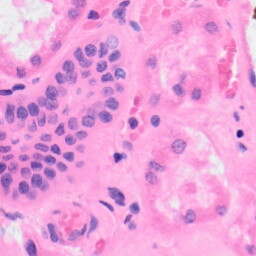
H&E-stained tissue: Kidney